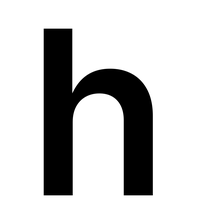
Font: Inter_SemiBold